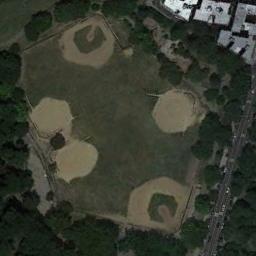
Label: baseball_diamond